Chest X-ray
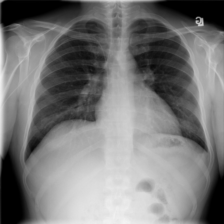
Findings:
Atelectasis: negative
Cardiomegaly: negative
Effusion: negative
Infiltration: negative
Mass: negative
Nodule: negative
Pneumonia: negative
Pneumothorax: negative
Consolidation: negative
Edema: negative
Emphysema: negative
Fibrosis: negative
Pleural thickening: negative
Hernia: negative